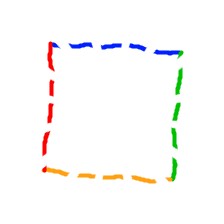
Shape: square